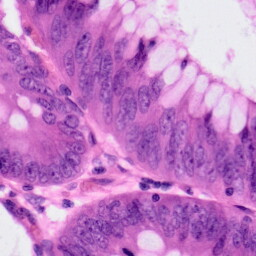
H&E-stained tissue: Colon